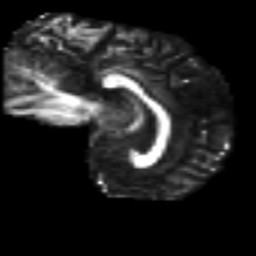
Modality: FA
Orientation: sagittal
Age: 33
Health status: ill
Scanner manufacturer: philips
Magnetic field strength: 3 T
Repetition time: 9 s
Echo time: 0.127 s